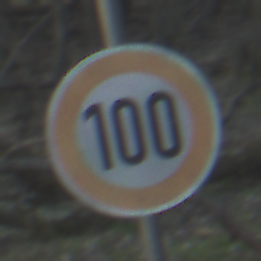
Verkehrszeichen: Geschwindigkeit100
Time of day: SunriseSunset
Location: Outdoor (Nature)
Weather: Clear
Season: Winter
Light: Natural